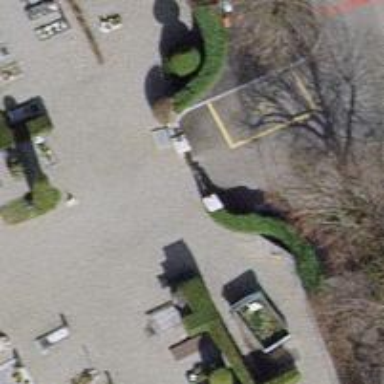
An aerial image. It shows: Gate.